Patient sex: M
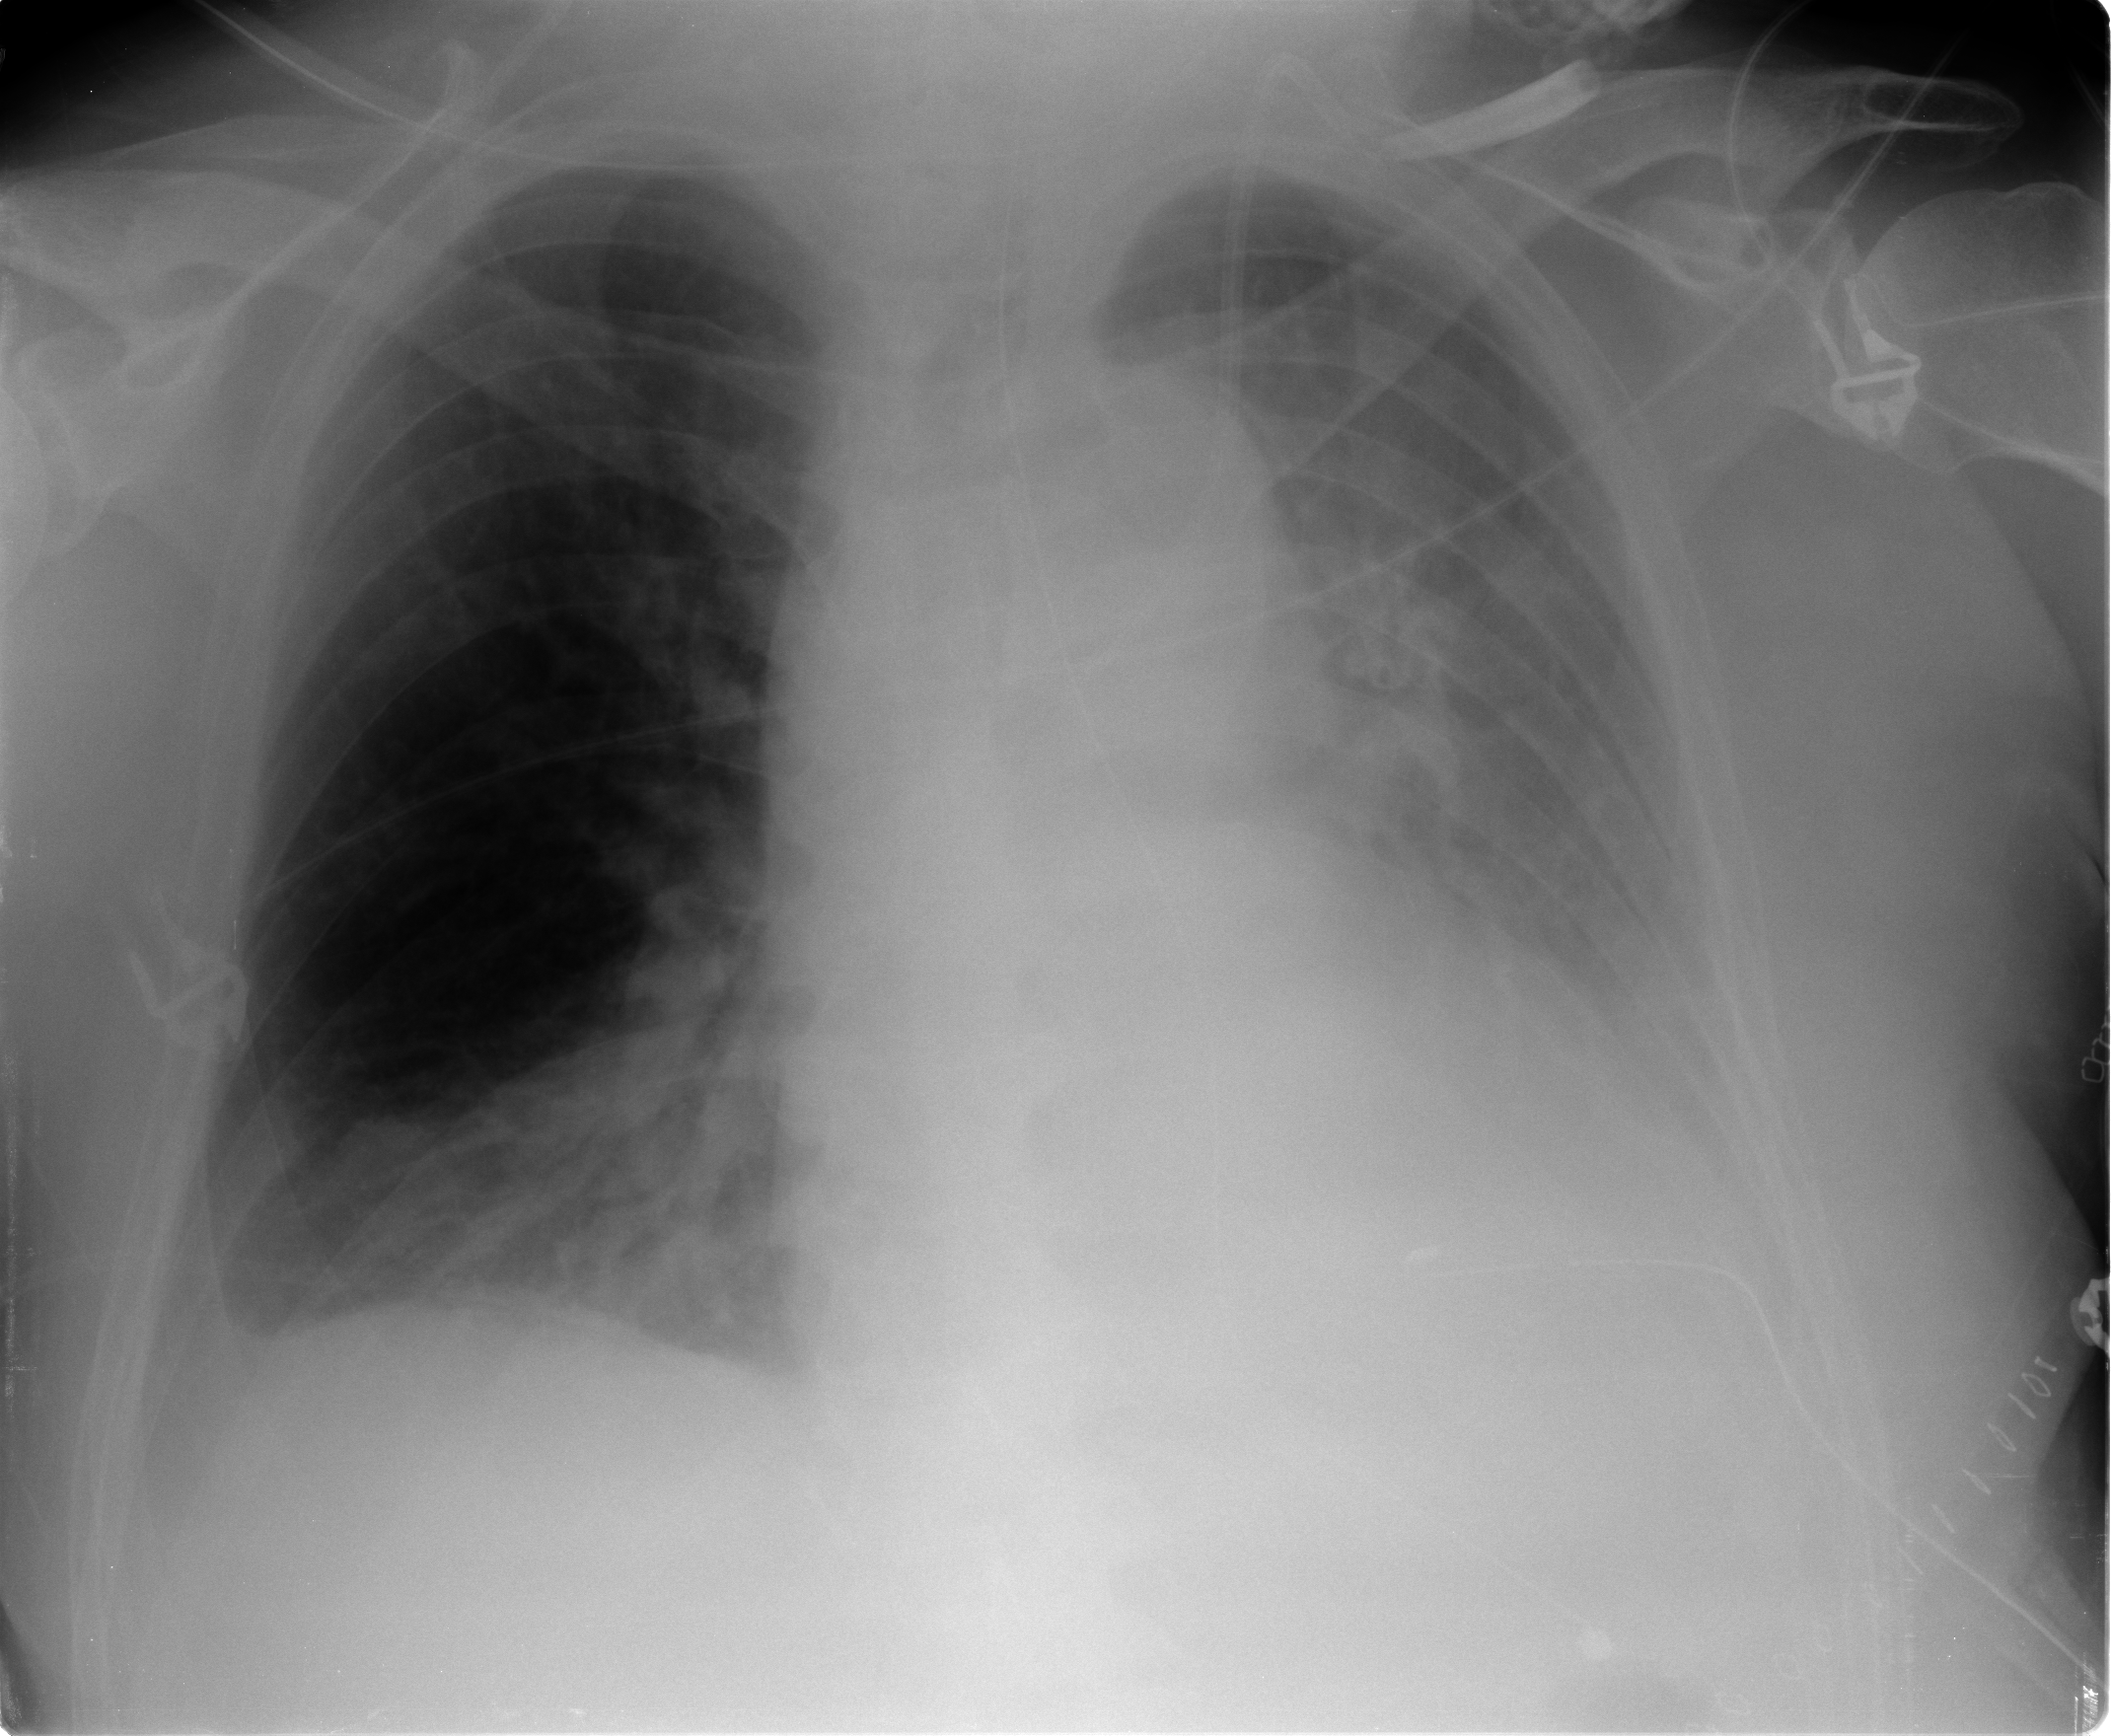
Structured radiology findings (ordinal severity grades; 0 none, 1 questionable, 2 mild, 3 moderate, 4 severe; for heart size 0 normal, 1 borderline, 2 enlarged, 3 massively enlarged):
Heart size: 2
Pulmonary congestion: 2
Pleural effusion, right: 2
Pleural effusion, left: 3
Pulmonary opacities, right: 3
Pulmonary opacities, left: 0
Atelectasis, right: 2
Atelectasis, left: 2